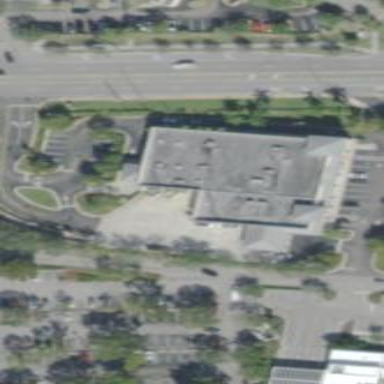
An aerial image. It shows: Commercial building.